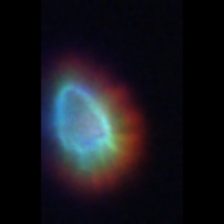
Taxon: Ciliates
Group: Other